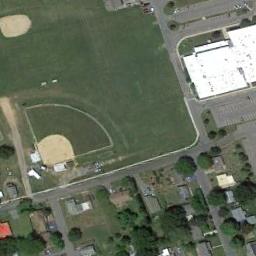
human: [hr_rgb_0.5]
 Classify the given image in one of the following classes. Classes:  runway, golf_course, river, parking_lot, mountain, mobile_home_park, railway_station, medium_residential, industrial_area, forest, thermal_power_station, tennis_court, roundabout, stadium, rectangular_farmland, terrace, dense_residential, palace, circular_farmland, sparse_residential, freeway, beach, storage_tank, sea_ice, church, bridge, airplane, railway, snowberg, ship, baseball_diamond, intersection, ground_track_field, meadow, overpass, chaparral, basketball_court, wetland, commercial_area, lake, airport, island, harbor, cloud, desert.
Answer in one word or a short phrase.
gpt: baseball_diamond